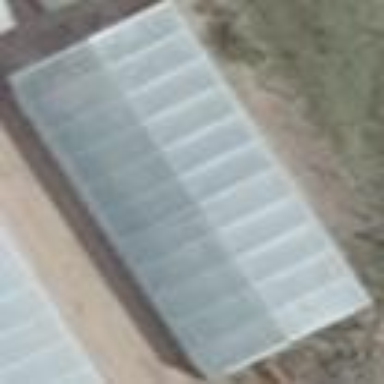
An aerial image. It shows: Greenhouse.